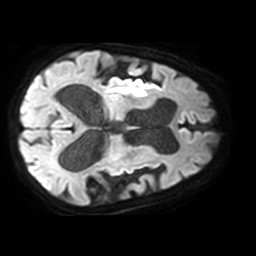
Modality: TRACE
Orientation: axial
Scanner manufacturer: philips
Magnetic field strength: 3 T
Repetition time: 4.385 s
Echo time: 0.06024 s